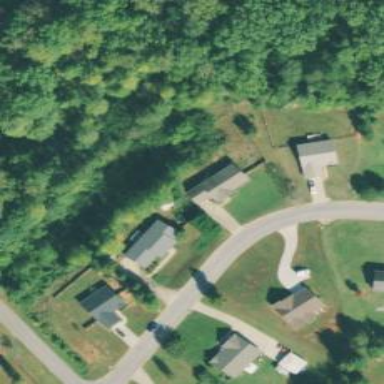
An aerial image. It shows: Driveway.